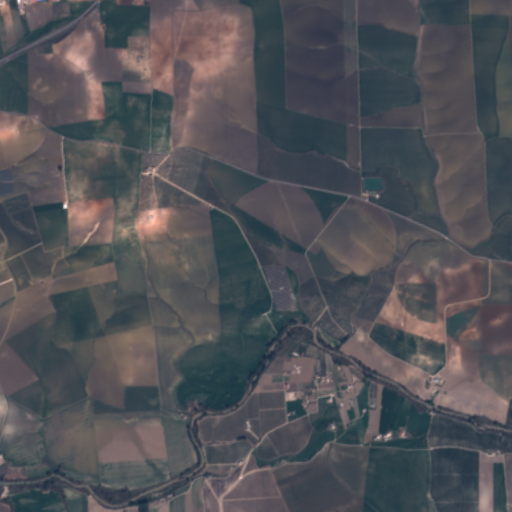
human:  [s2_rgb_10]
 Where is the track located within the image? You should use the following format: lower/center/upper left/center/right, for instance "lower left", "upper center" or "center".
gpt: There is no track in the image.